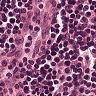
Metastatic tissue present: no